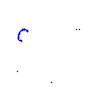
Particle: kaon